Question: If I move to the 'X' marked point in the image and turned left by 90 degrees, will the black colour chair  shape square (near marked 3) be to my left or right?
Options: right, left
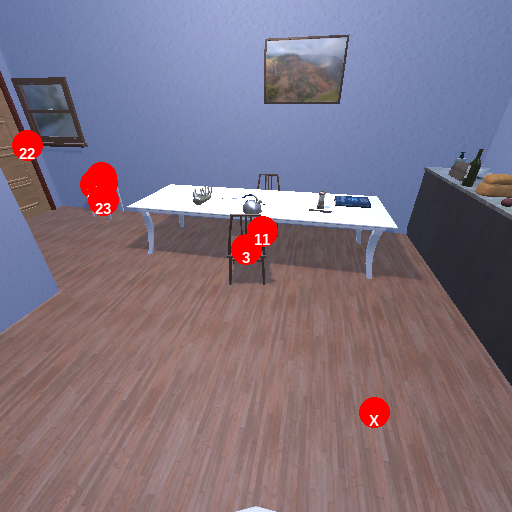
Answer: right